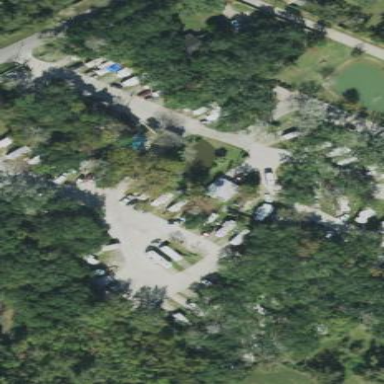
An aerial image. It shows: Caravan site for tourism.